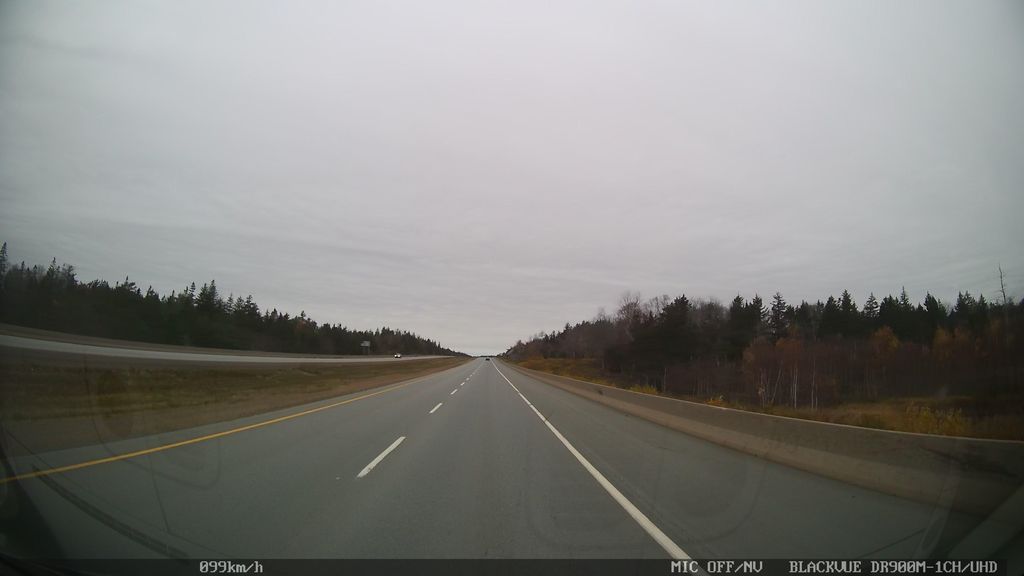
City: halifax